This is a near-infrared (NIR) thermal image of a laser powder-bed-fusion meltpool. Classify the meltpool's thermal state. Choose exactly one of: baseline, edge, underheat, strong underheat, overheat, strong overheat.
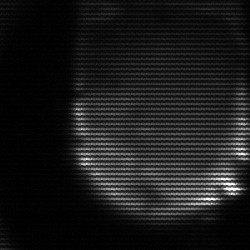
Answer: strong underheat